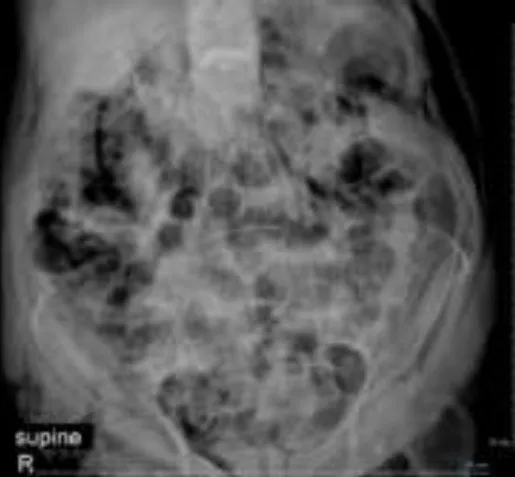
Air inside the abdominal cavity and kidney (retroperitoneal).
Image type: radiology (x_ray)